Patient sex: M
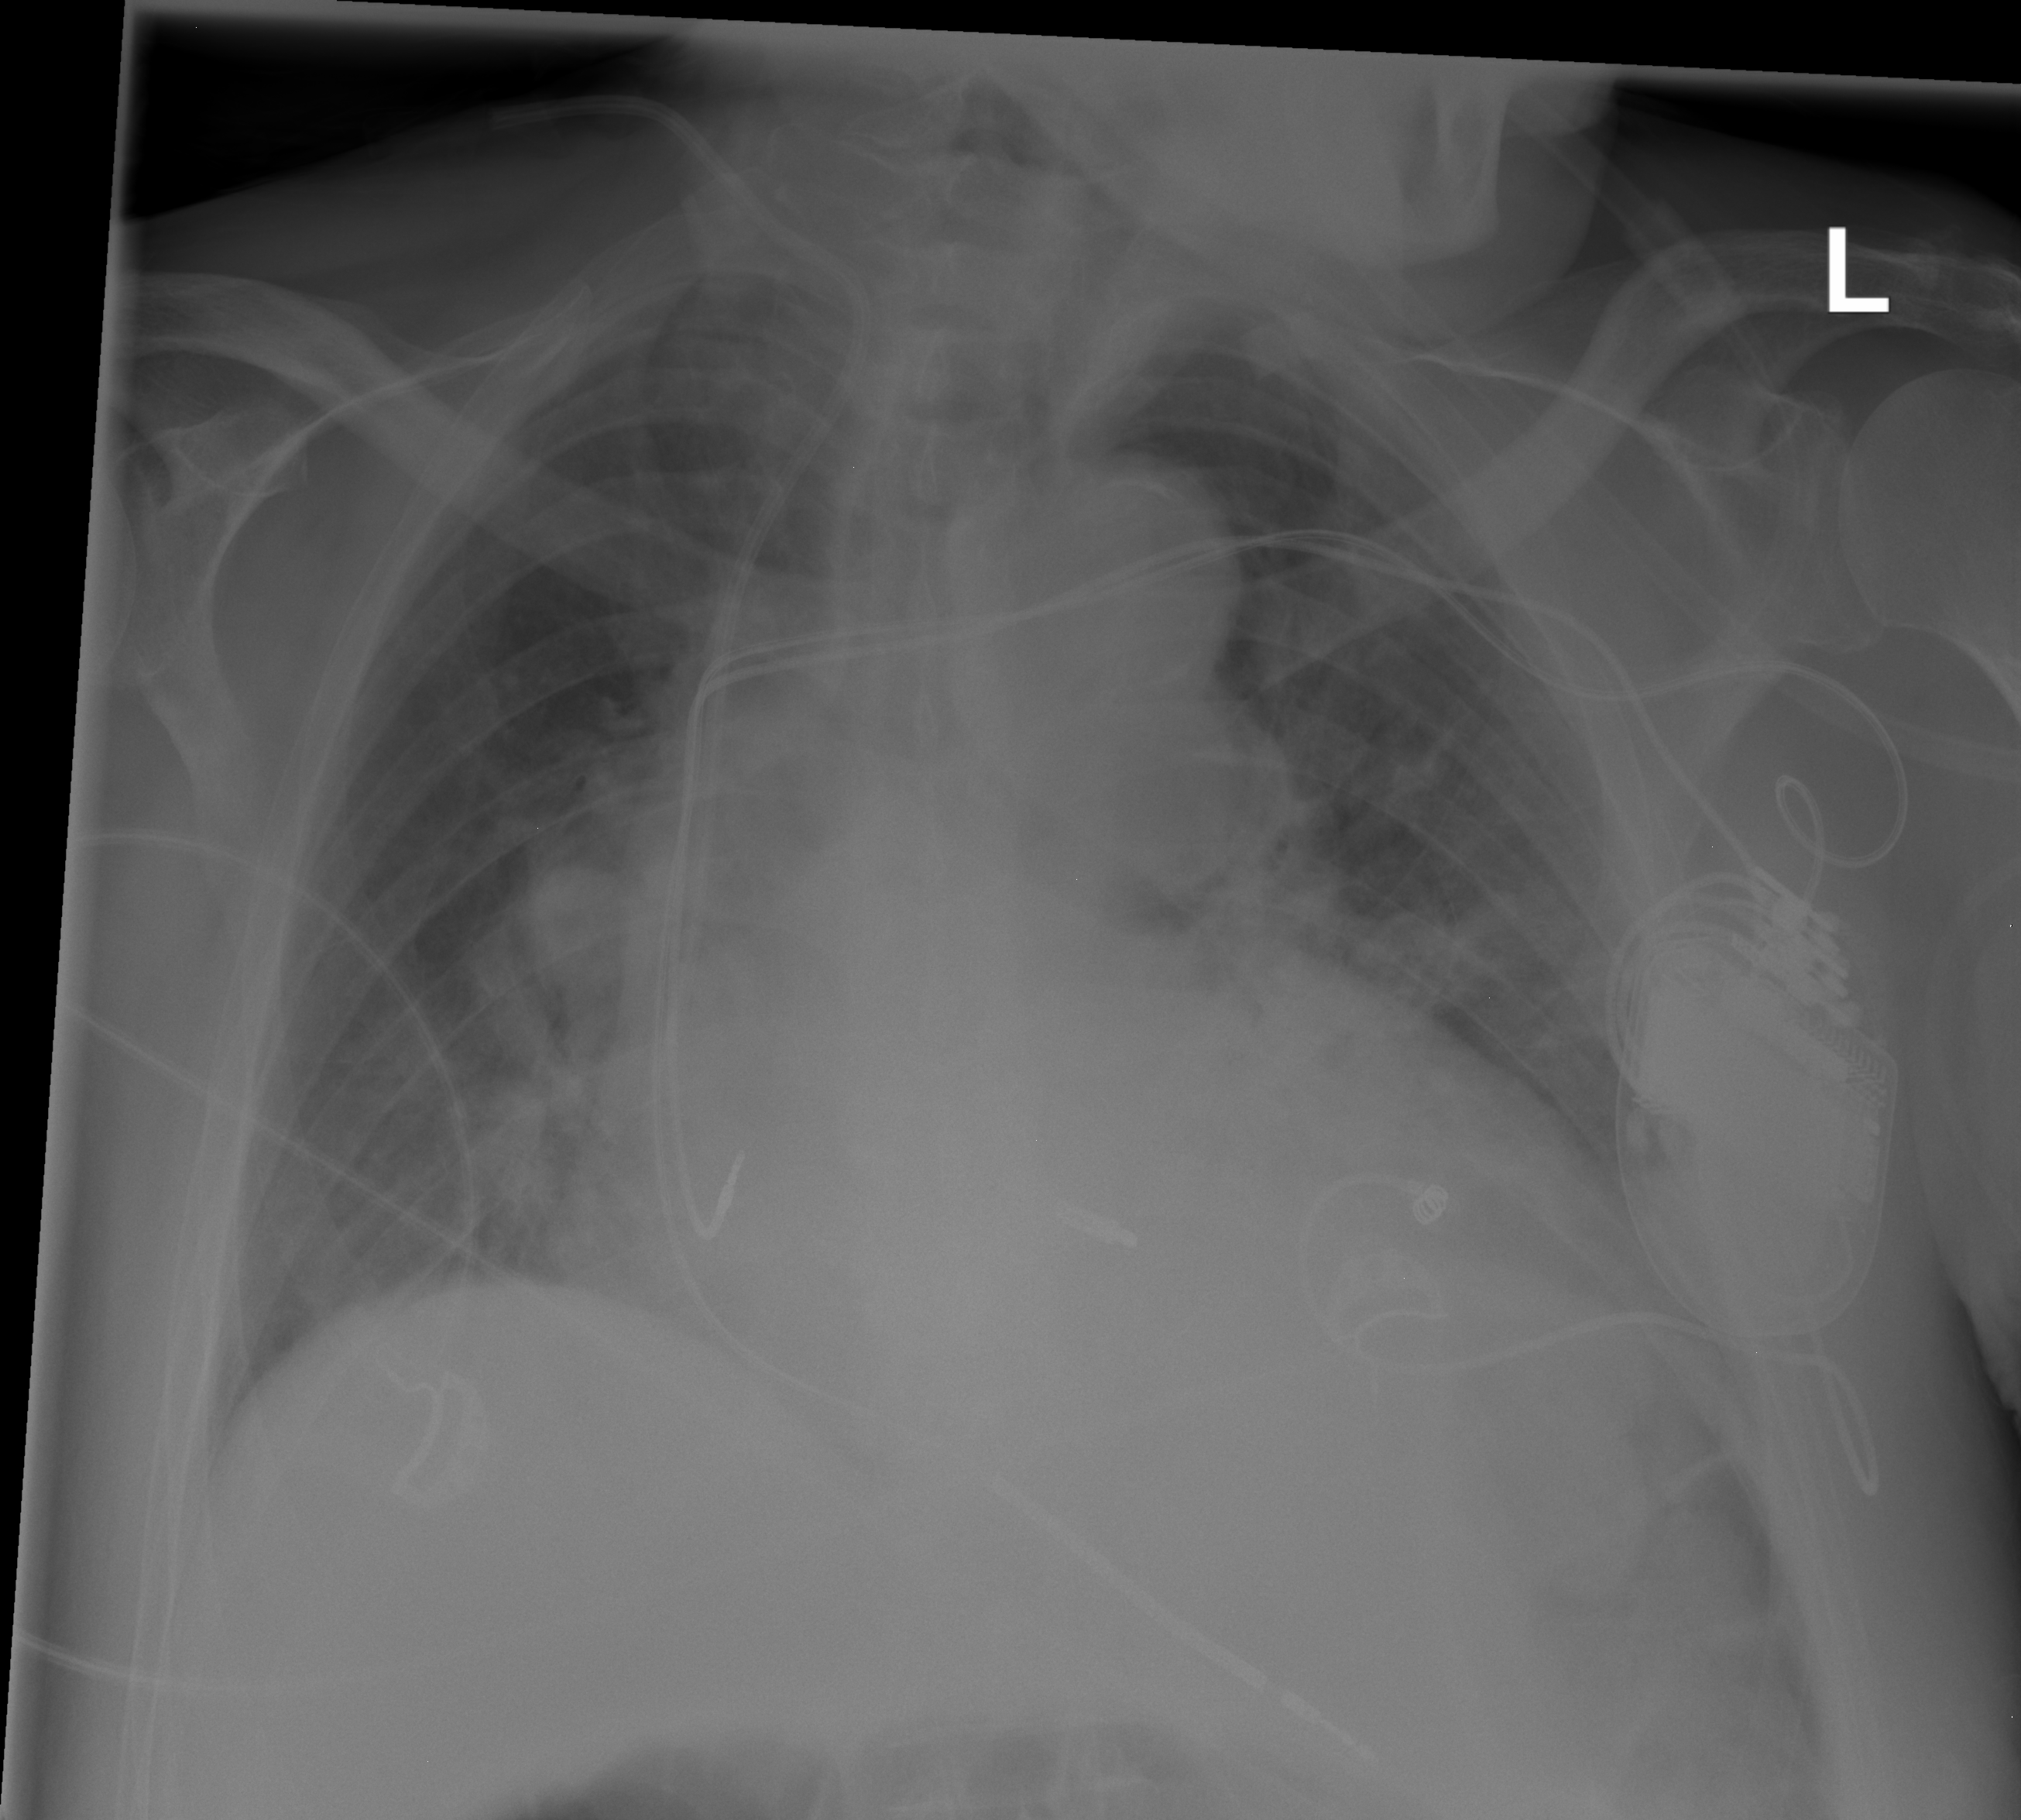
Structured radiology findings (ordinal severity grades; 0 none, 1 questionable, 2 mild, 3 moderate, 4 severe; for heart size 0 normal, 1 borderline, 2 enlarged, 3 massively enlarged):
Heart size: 3
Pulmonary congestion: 1
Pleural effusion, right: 0
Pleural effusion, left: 1
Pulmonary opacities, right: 0
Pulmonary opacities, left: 0
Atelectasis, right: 1
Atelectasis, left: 2